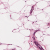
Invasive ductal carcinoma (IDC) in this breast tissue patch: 0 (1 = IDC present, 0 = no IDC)